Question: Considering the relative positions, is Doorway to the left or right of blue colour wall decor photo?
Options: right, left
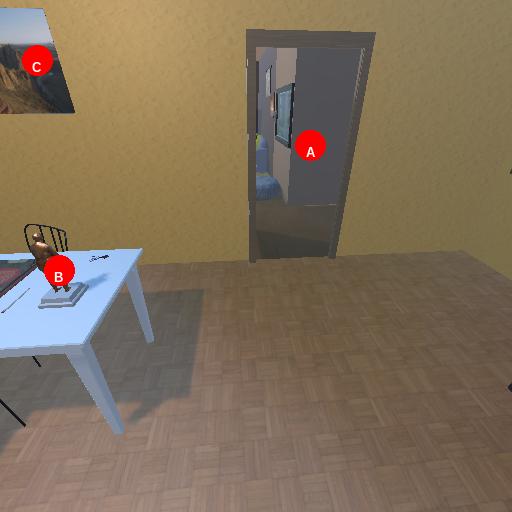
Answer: right